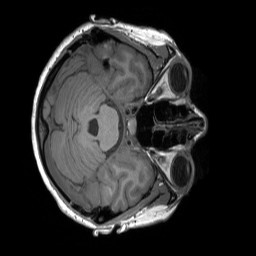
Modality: T1w
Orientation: axial
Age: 35
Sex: female